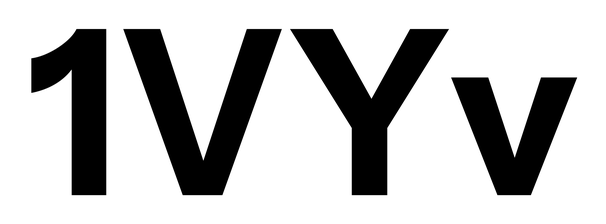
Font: InstrumentSans_Bold